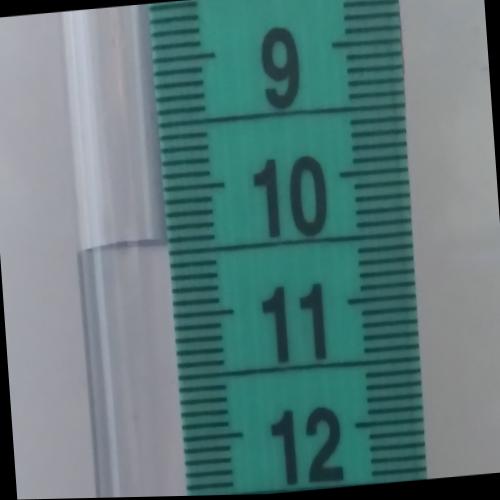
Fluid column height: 10.4 cm